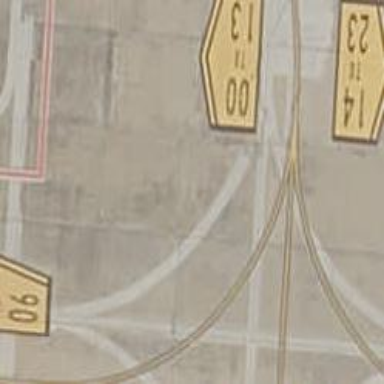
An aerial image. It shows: View of taxiway at the airport.